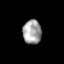
Tissue: prostate
Cell type: Fibroblasts
Senescence score: 0.7074
Nuclear area (px): 447
Mean DAPI intensity: 160.953